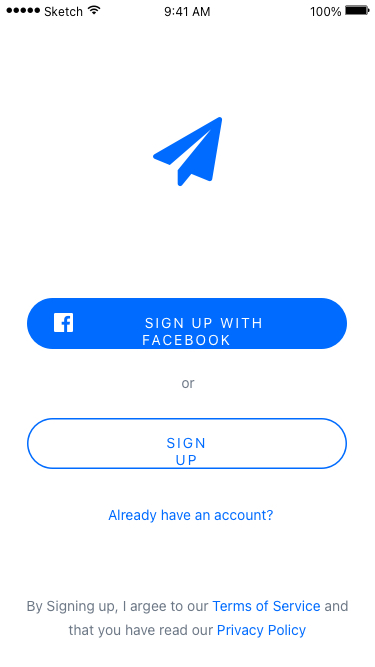
Text in this UI design:
or
Already have an account?
By Signing up, I argee to our Terms of Service and that you have read our Privacy Policy
      SIGN UP WITH FACEBOOK
SIGN UP
100%
9:41 AM
Sketch